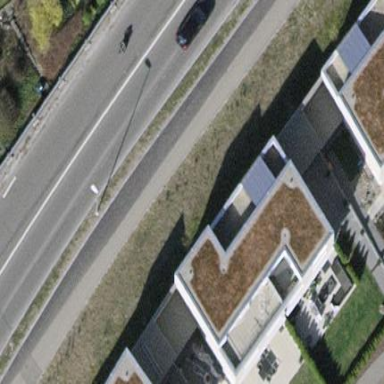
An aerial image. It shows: Semi-detached house.